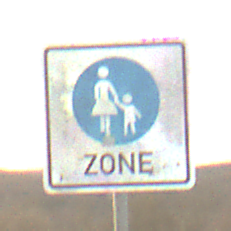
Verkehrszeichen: BeginnFussgaengerzone
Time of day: SunriseSunset
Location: Outdoor (Nature)
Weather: PartlyCloudy
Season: NotSpecified
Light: Natural